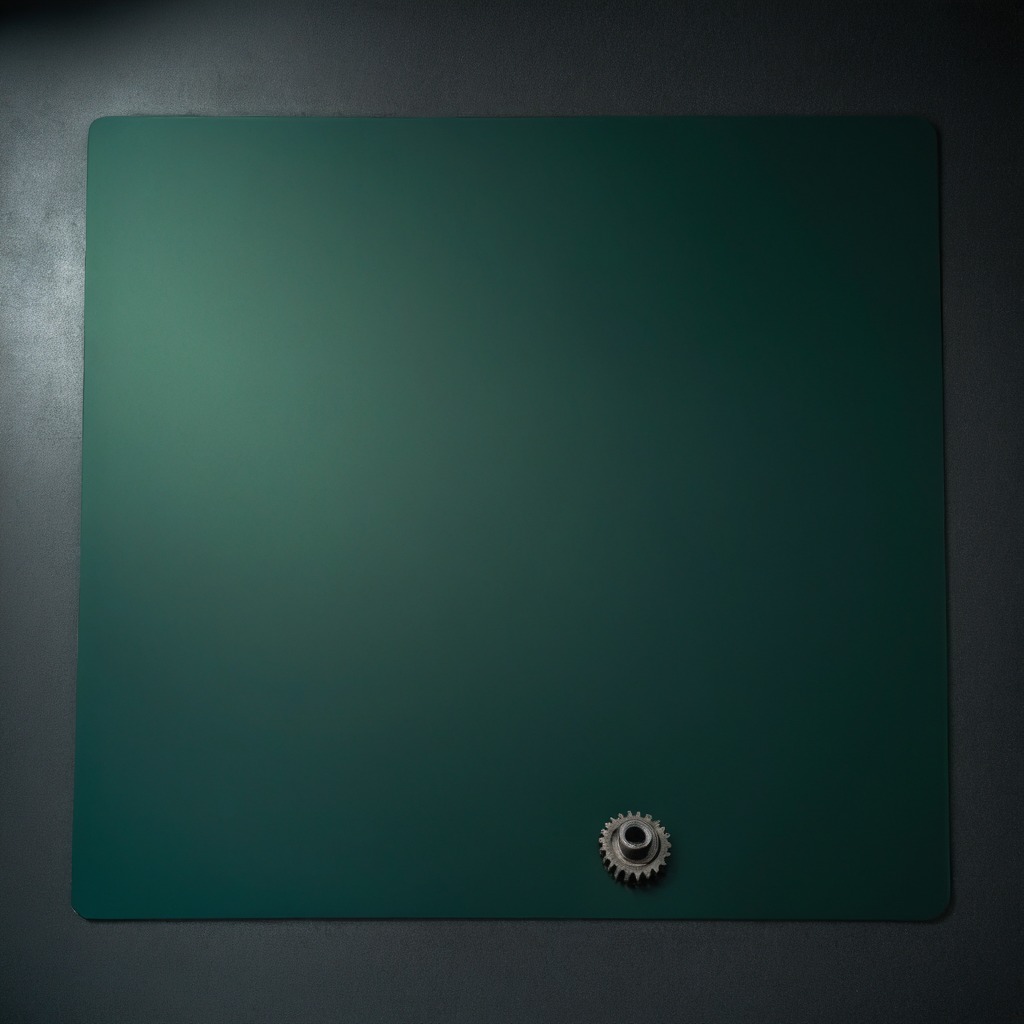
A steel gear with teeth is lying on a clean granite tabletop covered with a green rubber mat inside a workshop at night.